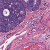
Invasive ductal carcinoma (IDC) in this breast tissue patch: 0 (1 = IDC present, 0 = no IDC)